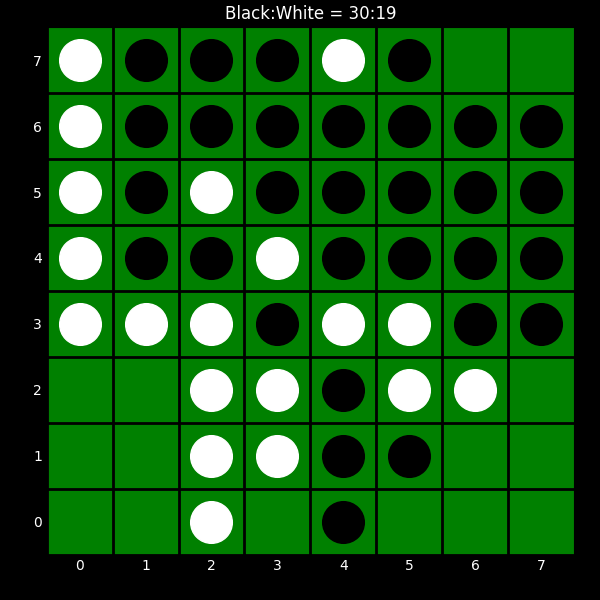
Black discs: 30
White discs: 19